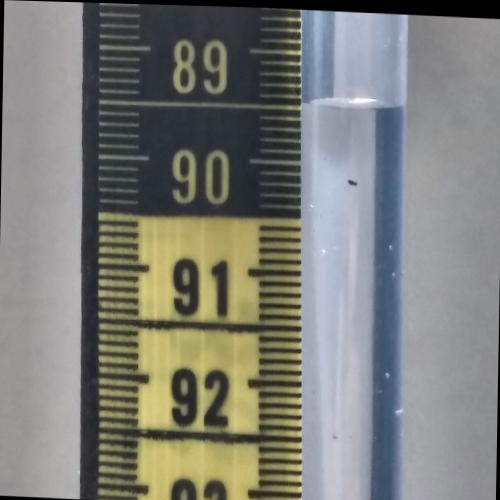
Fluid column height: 89.5 cm